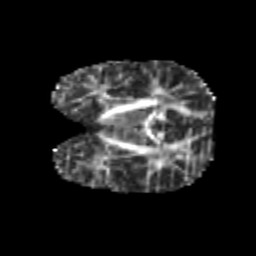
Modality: FA
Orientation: coronal
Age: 7
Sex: male
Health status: healthy